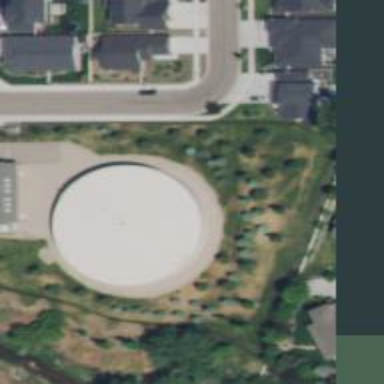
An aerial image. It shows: Building housing man-made water storage tank.